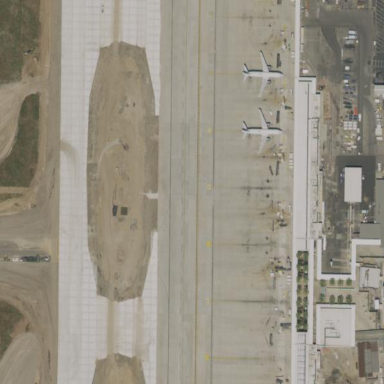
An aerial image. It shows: Apron at the airport with asphalt surface.